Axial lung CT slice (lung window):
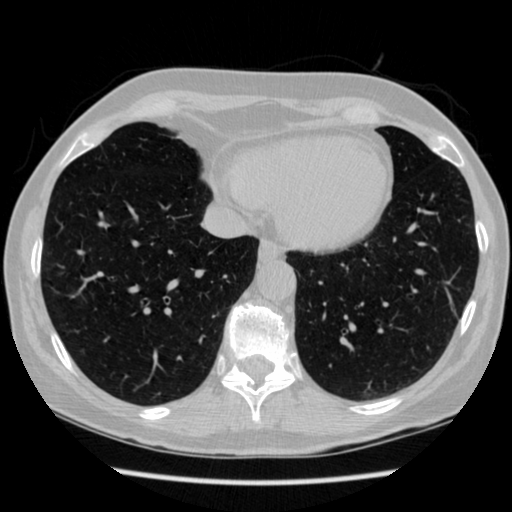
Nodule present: no